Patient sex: F
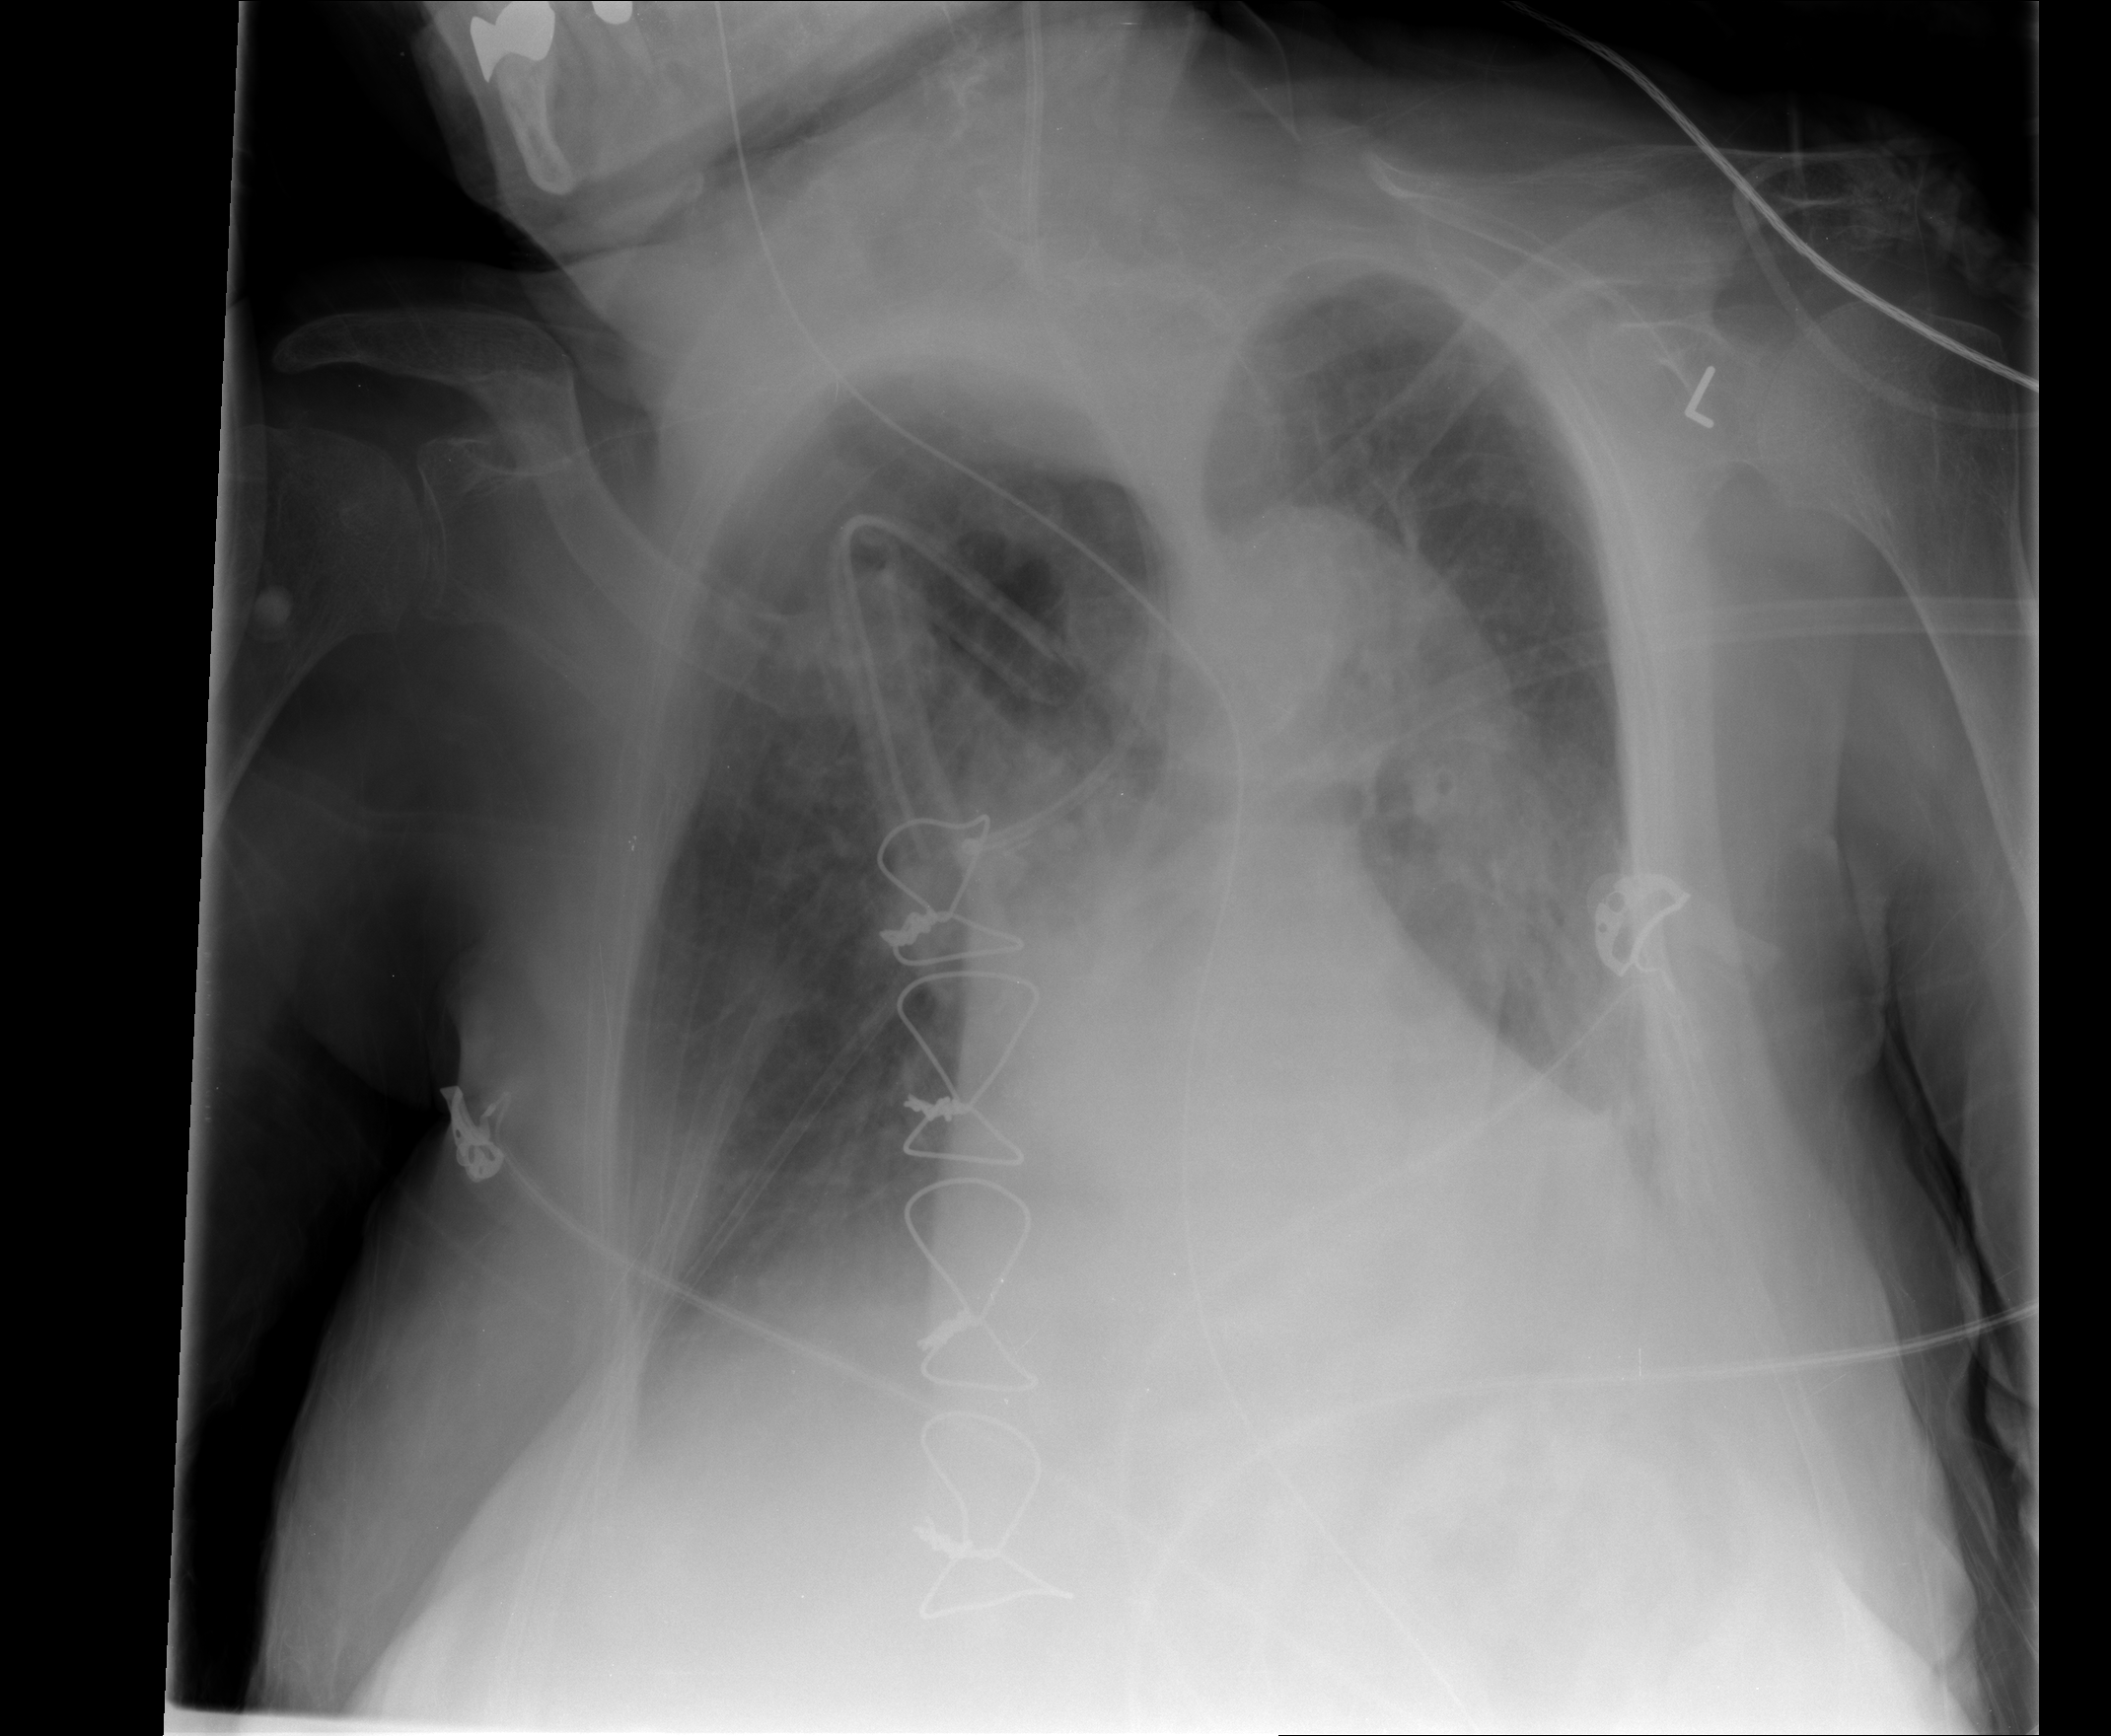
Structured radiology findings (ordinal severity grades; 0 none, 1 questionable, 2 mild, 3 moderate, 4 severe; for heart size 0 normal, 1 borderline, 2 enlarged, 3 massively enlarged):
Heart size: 1
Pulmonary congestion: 0
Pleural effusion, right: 1
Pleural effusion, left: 2
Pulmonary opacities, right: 0
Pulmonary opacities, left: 0
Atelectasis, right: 0
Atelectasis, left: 2